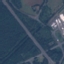
Label: Highway